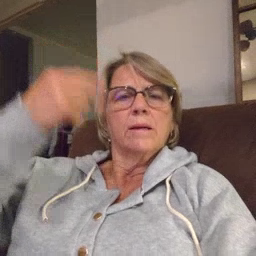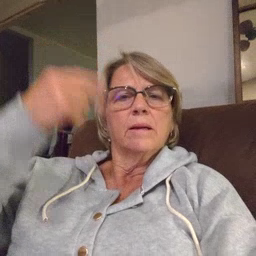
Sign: high